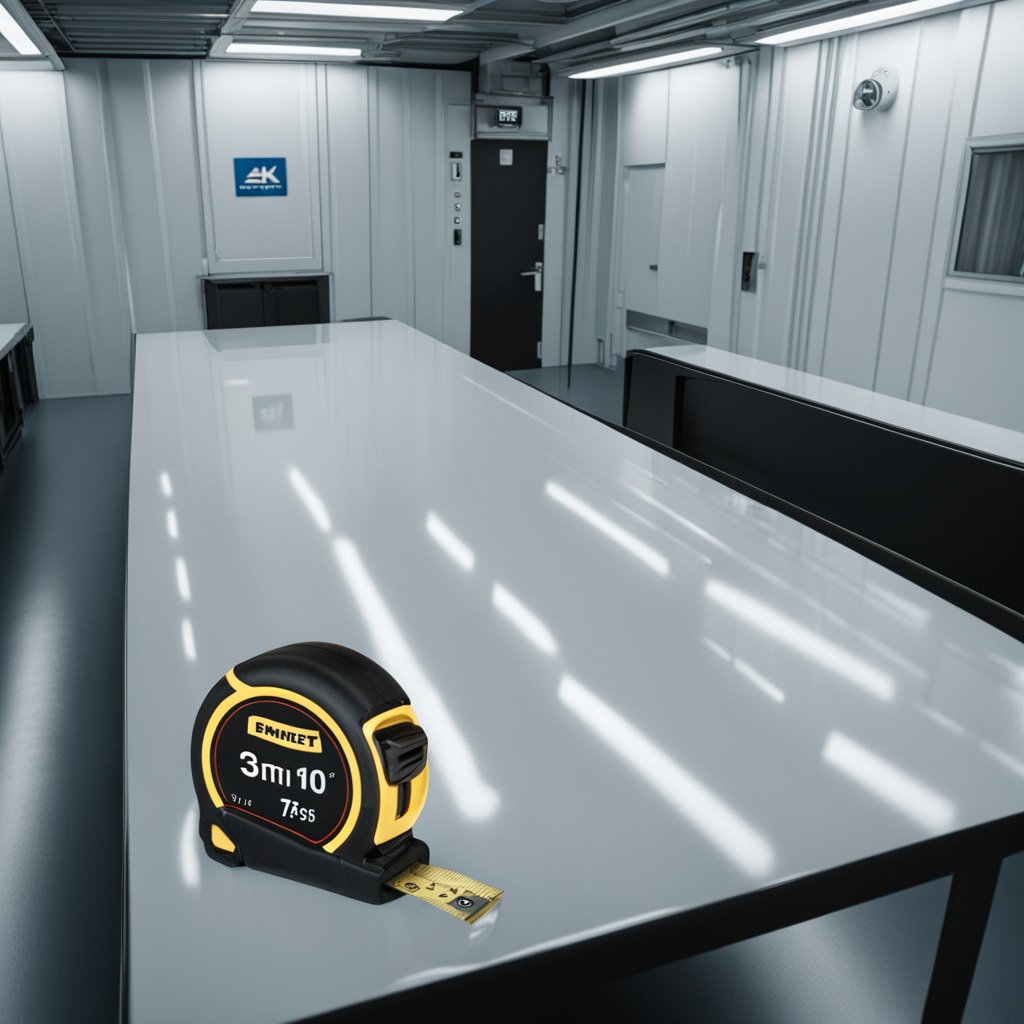
A measuring tape is lying on the table.